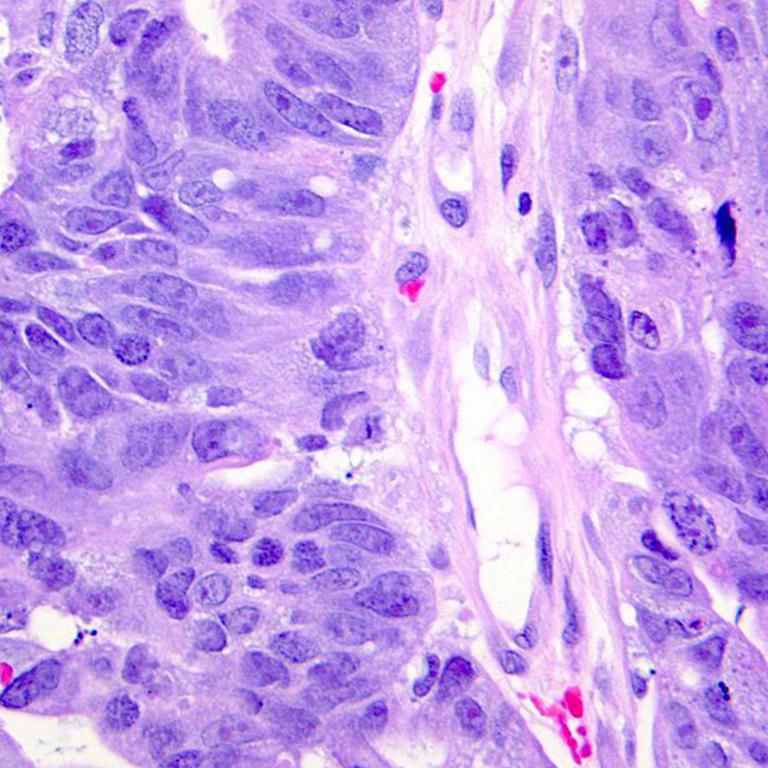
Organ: colon
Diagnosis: adenocarcinomas